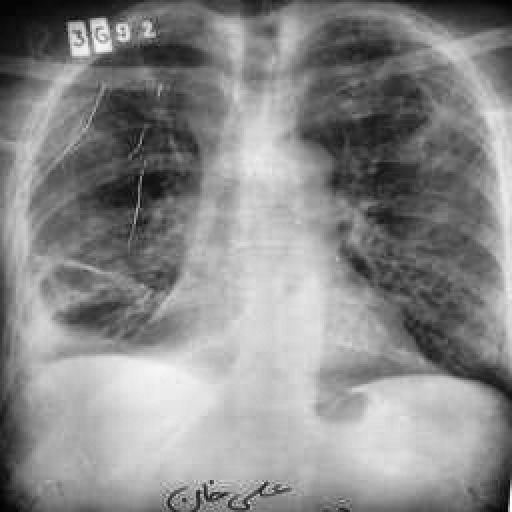
Finding: TUBERCULOSIS